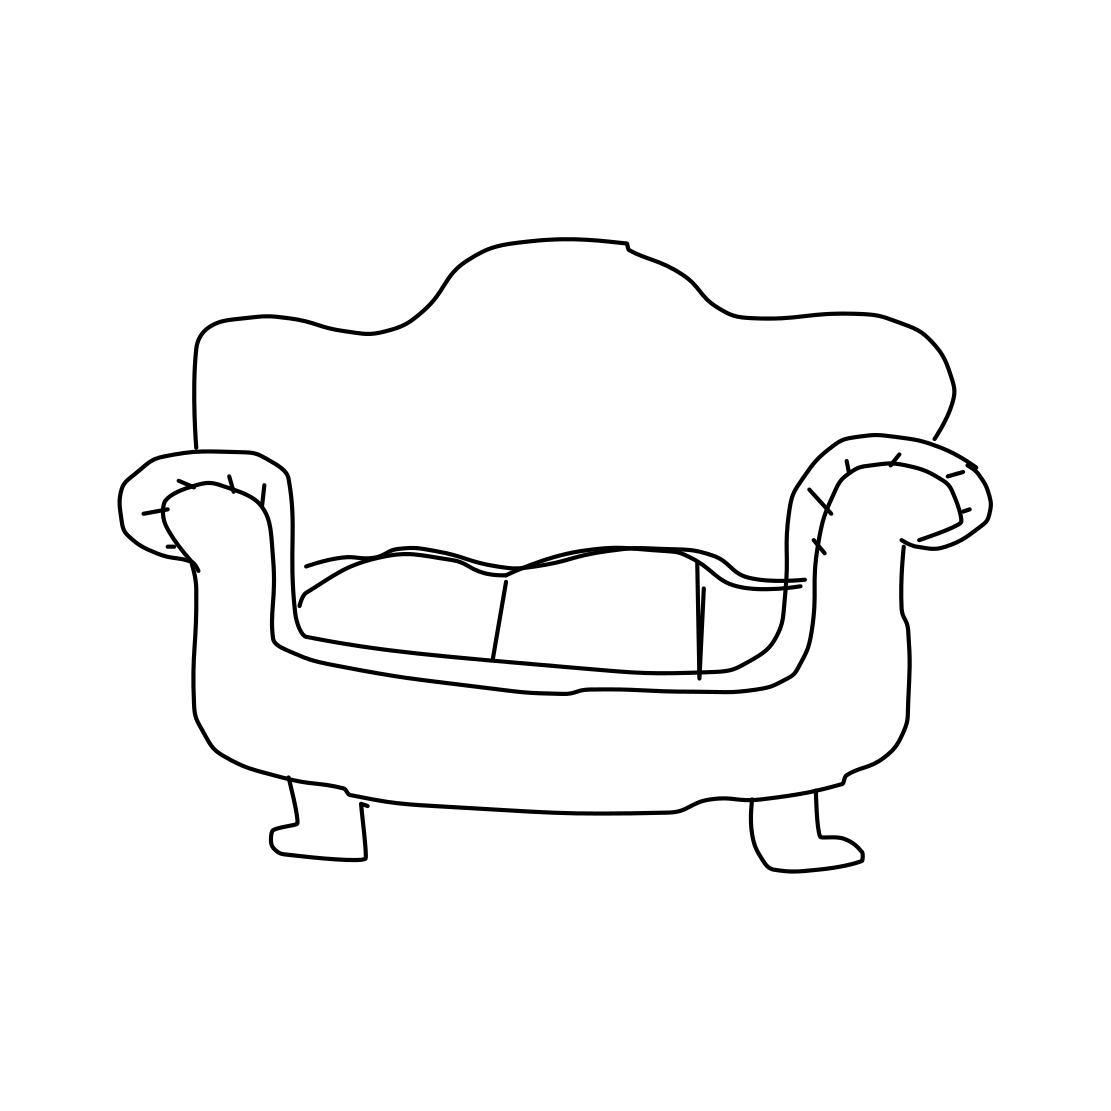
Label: couch